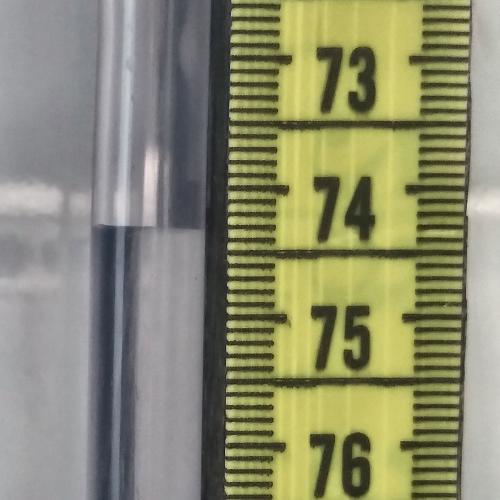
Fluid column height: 74.3 cm